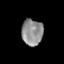
Tissue: prostate
Cell type: Epithelial cells
Senescence score: 0.3286
Nuclear area (px): 544
Mean DAPI intensity: 144.145